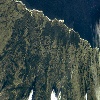
Label: land